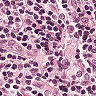
Metastatic tissue present: no